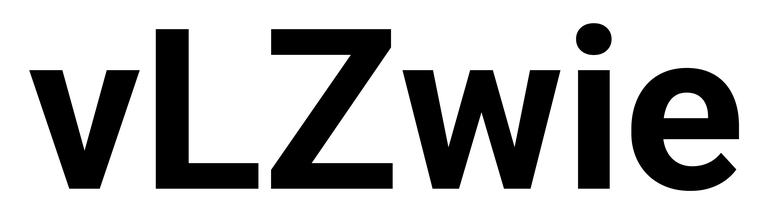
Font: Roboto_Bold